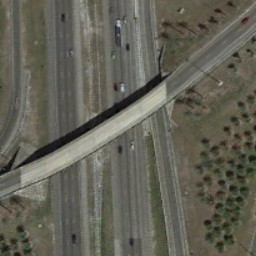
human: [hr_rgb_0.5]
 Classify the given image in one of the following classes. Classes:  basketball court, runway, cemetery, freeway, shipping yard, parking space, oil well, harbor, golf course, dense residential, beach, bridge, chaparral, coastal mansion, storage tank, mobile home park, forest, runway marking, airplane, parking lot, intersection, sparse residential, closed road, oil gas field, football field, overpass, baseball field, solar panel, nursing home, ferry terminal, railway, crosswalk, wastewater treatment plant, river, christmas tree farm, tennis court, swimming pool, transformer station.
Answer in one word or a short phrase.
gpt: overpass